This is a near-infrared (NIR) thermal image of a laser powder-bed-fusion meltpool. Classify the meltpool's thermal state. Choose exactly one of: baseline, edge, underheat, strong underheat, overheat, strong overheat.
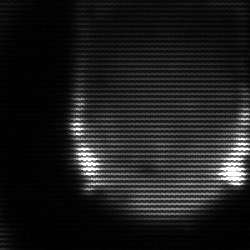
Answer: edge